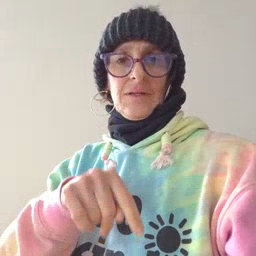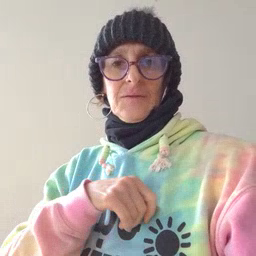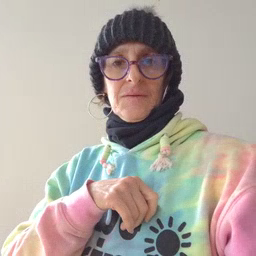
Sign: down